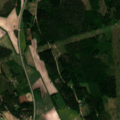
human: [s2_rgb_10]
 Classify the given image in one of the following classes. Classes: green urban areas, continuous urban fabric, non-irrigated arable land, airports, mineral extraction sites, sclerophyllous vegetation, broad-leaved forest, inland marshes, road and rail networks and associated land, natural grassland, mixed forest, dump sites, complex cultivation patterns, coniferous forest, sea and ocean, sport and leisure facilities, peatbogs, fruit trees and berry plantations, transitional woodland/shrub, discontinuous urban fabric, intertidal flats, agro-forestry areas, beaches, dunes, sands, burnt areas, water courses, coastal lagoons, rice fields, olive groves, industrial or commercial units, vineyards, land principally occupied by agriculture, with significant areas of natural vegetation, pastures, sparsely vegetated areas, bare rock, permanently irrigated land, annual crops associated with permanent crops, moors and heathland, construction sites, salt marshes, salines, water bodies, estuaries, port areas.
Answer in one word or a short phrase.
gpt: non-irrigated arable land, land principally occupied by agriculture, with significant areas of natural vegetation, coniferous forest, mixed forest, transitional woodland/shrub